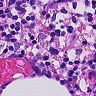
Metastatic tissue present: no